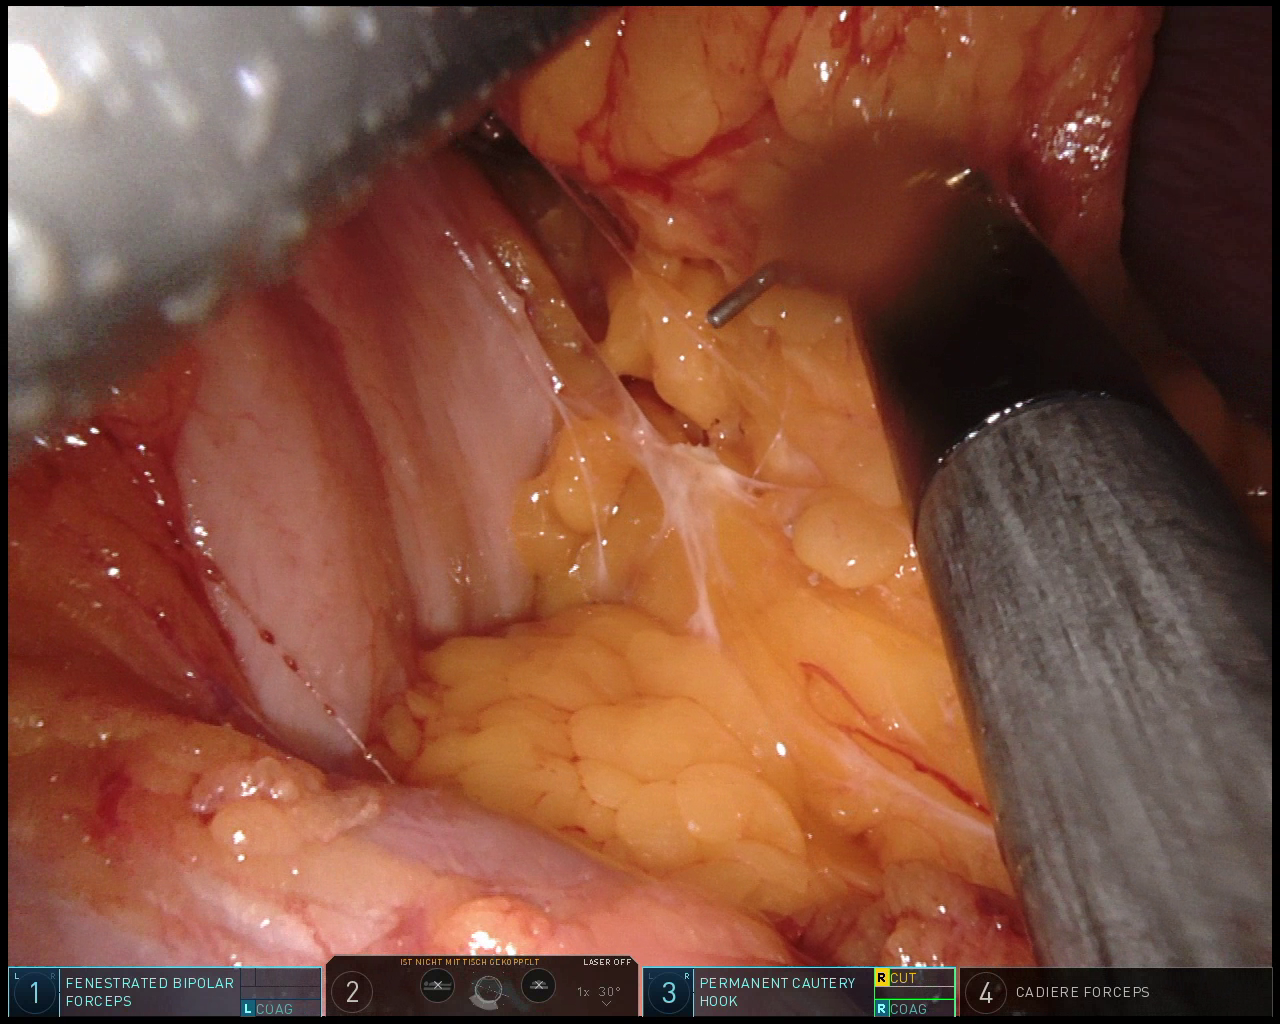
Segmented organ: stomach
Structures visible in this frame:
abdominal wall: yes
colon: yes
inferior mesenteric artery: no
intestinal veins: no
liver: no
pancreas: no
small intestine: no
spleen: no
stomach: yes
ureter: no
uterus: no
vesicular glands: no